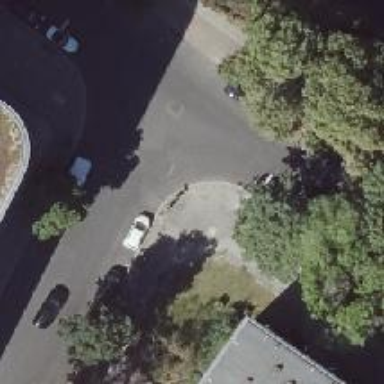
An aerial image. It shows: Unmarked crossing on the road.